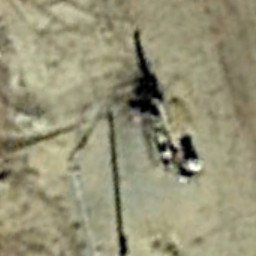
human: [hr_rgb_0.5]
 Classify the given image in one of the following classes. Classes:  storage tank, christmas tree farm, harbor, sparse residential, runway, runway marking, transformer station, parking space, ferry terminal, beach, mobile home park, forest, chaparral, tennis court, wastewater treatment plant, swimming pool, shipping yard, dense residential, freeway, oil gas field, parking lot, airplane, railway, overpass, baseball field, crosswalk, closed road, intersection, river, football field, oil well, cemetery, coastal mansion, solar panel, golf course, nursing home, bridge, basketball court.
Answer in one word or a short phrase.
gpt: oil well